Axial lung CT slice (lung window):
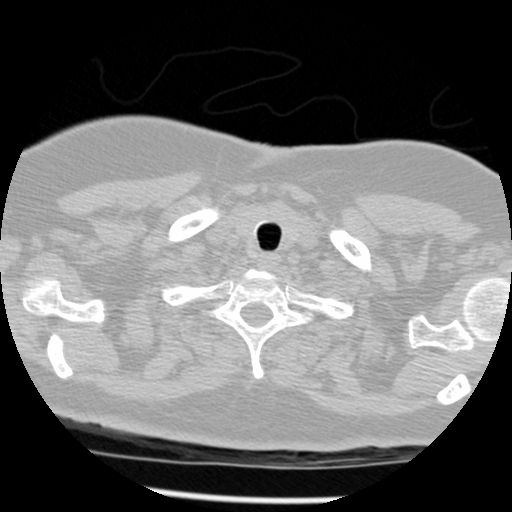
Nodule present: no